Question:
I created this report in and deployed it to today. The total page width is 792 pixels. In my report I have some horizontal lines that are 752 pixels wide. When I run the report in the horizontal lines stretch all the way over to the right side of my monitor. This happens when I schedule the report and ask to save it as an HTML file, but when I schedule the report and save the output as a PDF the lines are the correct size.
How can I keep the horizontal lines from stretching? The stretch type for each line is set to "no stretch." My other report elements are managing to hold their position.
Thanks,
Lisa
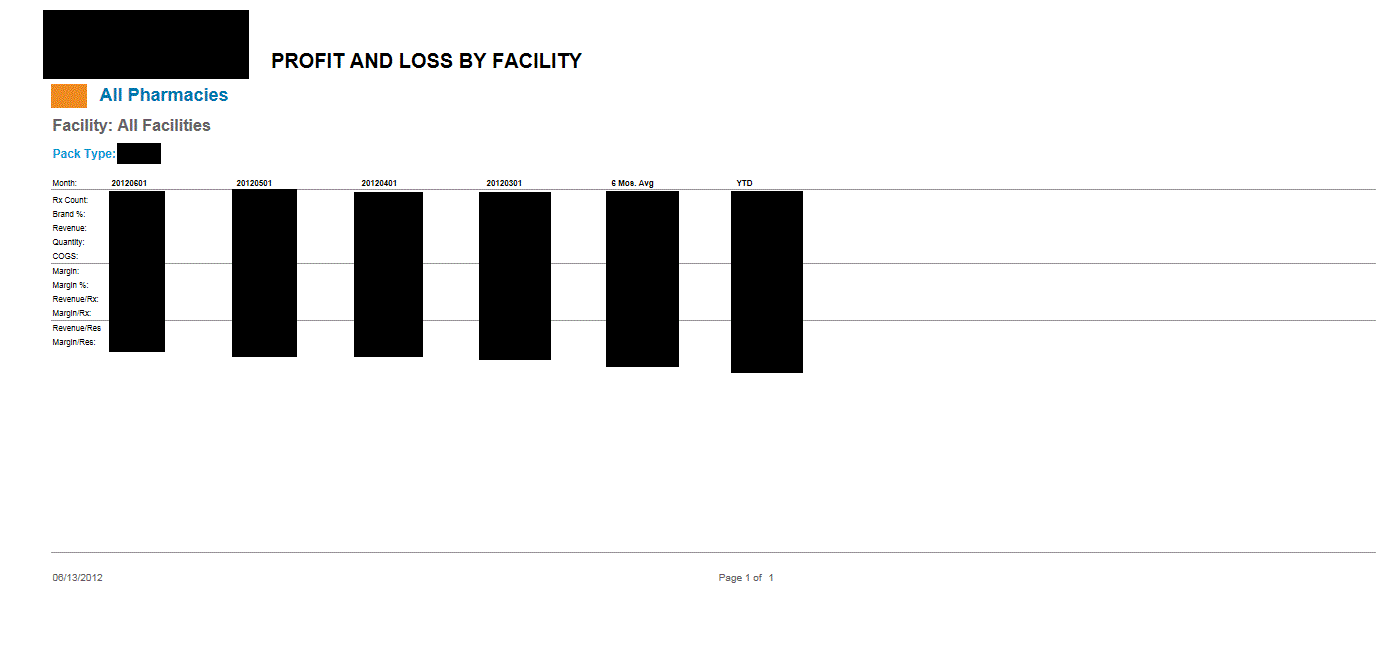
Answer: Thanks, Sam! Your answer helped me solve this. My report is a 6-column report and I have labels that I only print in the first column. Cell borders wouldn't work because there would be lots of gaps. However, I realized that my horizontal line did not need to be 752px wide; it only needs to be slightly wider than the width of the first column and the report will take care of copying it into the subsequent columns for me. I set the horizontal lines to 127px wide and now I have an unbroken horizontal line that runs through all of my columns. I can't believe that didn't occur to me when I was creating the report in iReport.